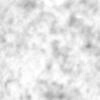
Label: no_change